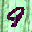
Label: 9